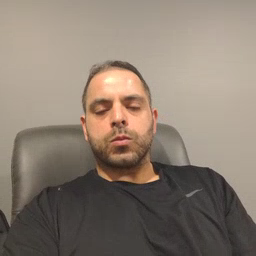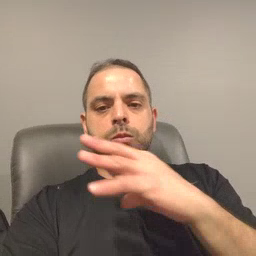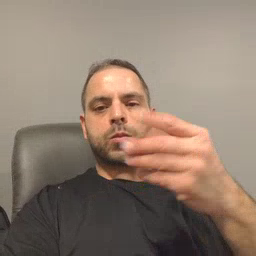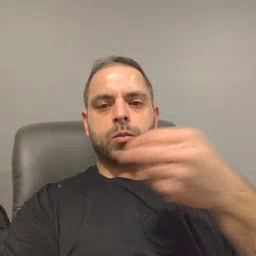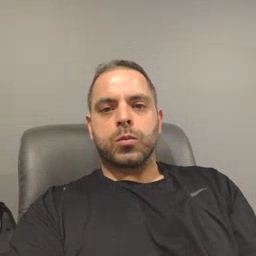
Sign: story